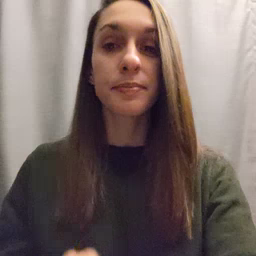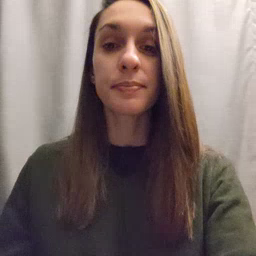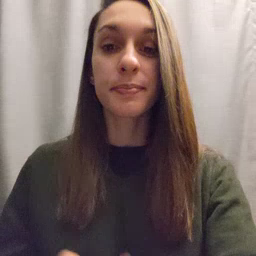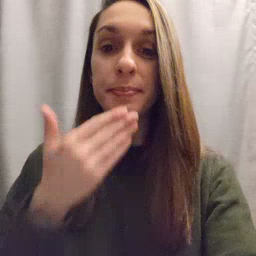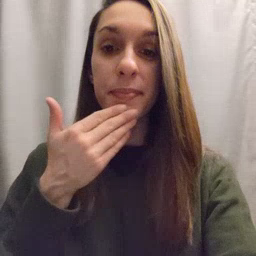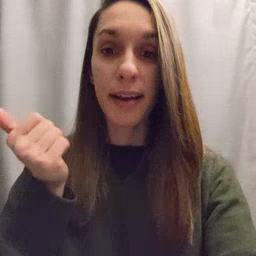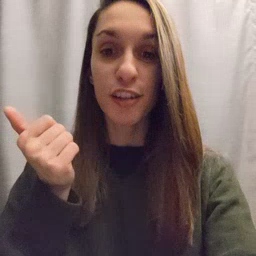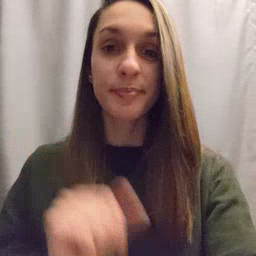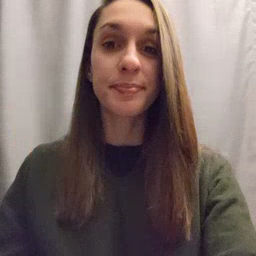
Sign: better